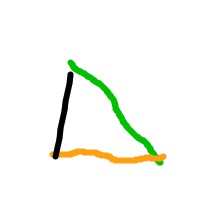
Shape: triangle